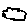
Label: cloud